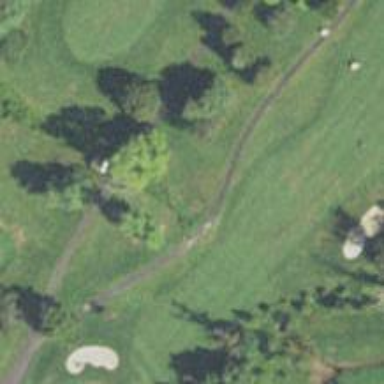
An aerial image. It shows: Service road used as golf cart path.